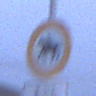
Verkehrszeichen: VerbotReiter
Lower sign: ZeitangabenOhneBeschraenkungAufWochentage2
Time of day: SunriseSunset
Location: Outdoor (Urban)
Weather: Overcast
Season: NotSpecified
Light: Natural